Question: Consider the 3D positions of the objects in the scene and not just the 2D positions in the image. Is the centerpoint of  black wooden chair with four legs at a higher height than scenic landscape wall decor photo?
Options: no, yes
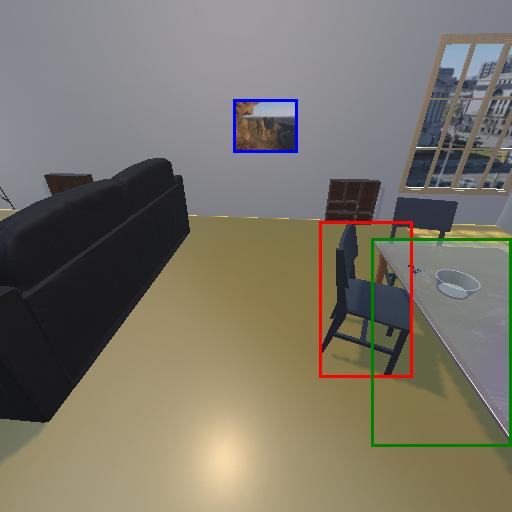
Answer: no